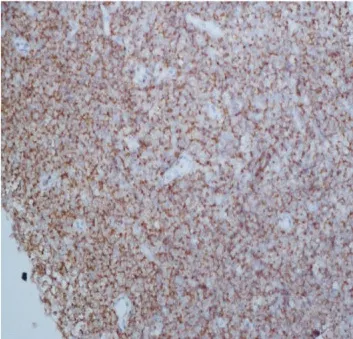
Histopathology and immunohistochemistry (IHC) of the lymph node of this patient. Immunohistochemical staining of CD20 and Bcl-2 expression (20x) showed that tumor cells were positive for CD20 and Bcl-2, respectively (B, D).
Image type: pathology (immunostaining)